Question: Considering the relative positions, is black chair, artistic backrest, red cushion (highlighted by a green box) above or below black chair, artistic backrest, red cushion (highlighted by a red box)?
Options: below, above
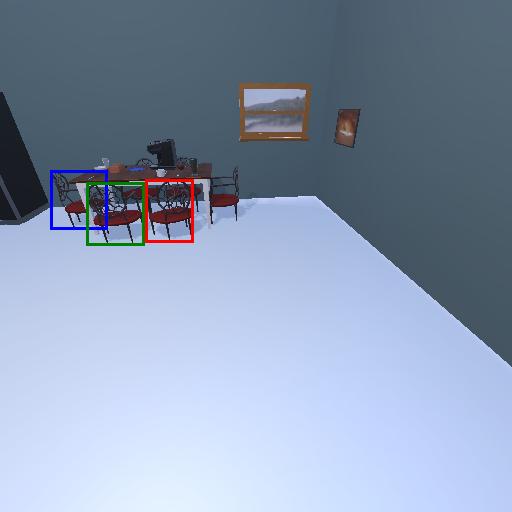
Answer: below